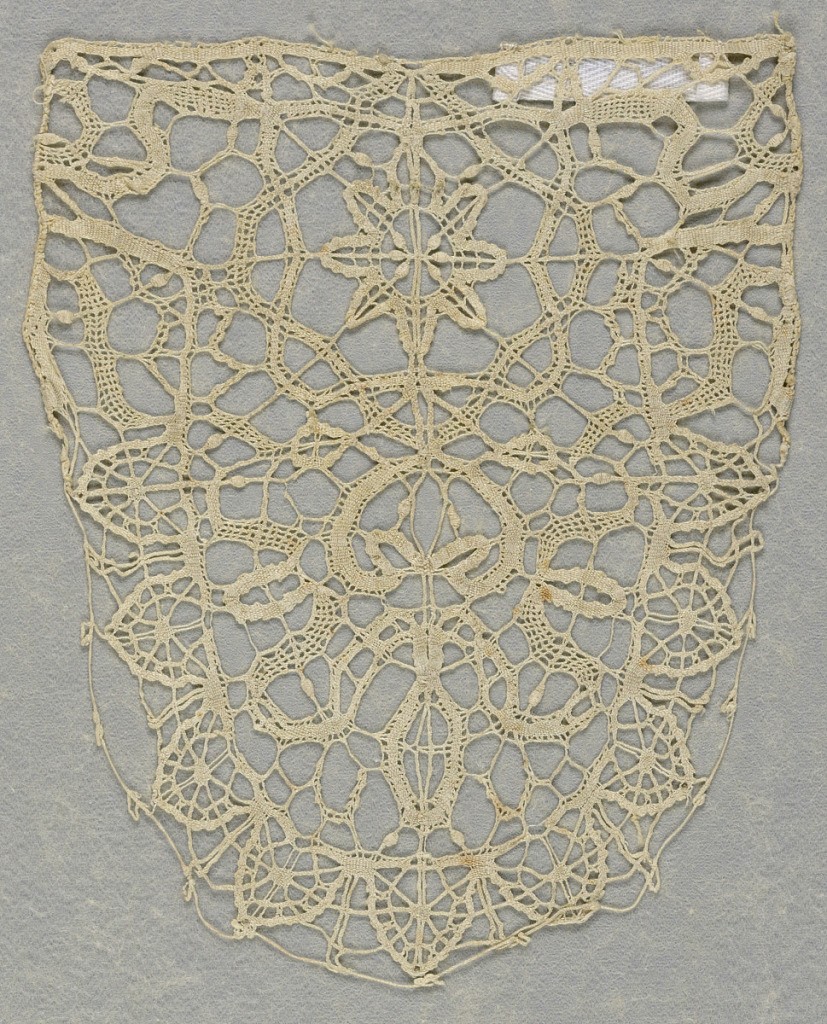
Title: Fragment
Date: late 16th century
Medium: linen Technique: bobbin lace, continuous braid-like
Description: One tab with stylized blossoms.